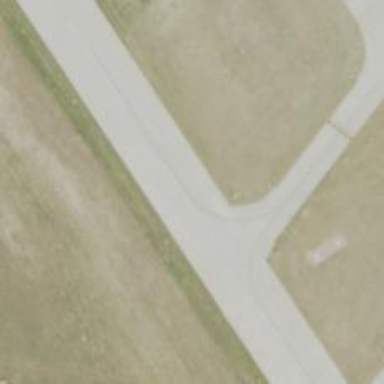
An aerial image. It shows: View of taxiway at the airport.